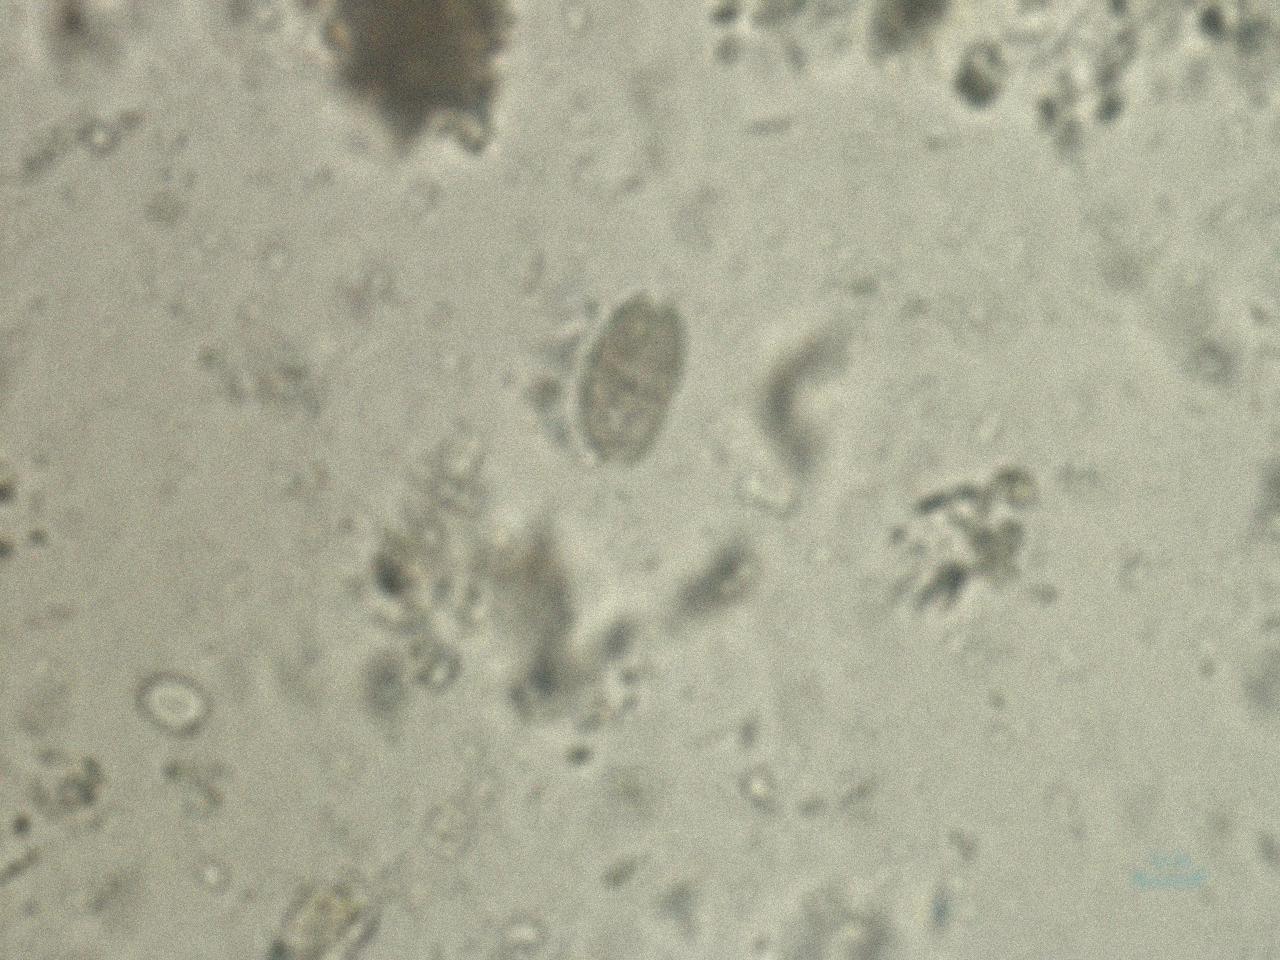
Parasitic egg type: Capillaria philippinensis